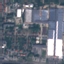
Land use / land cover: Industrial